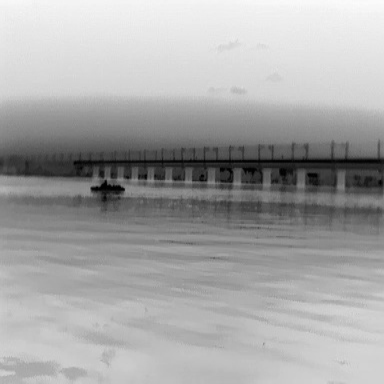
There is a warship in the infrared image.